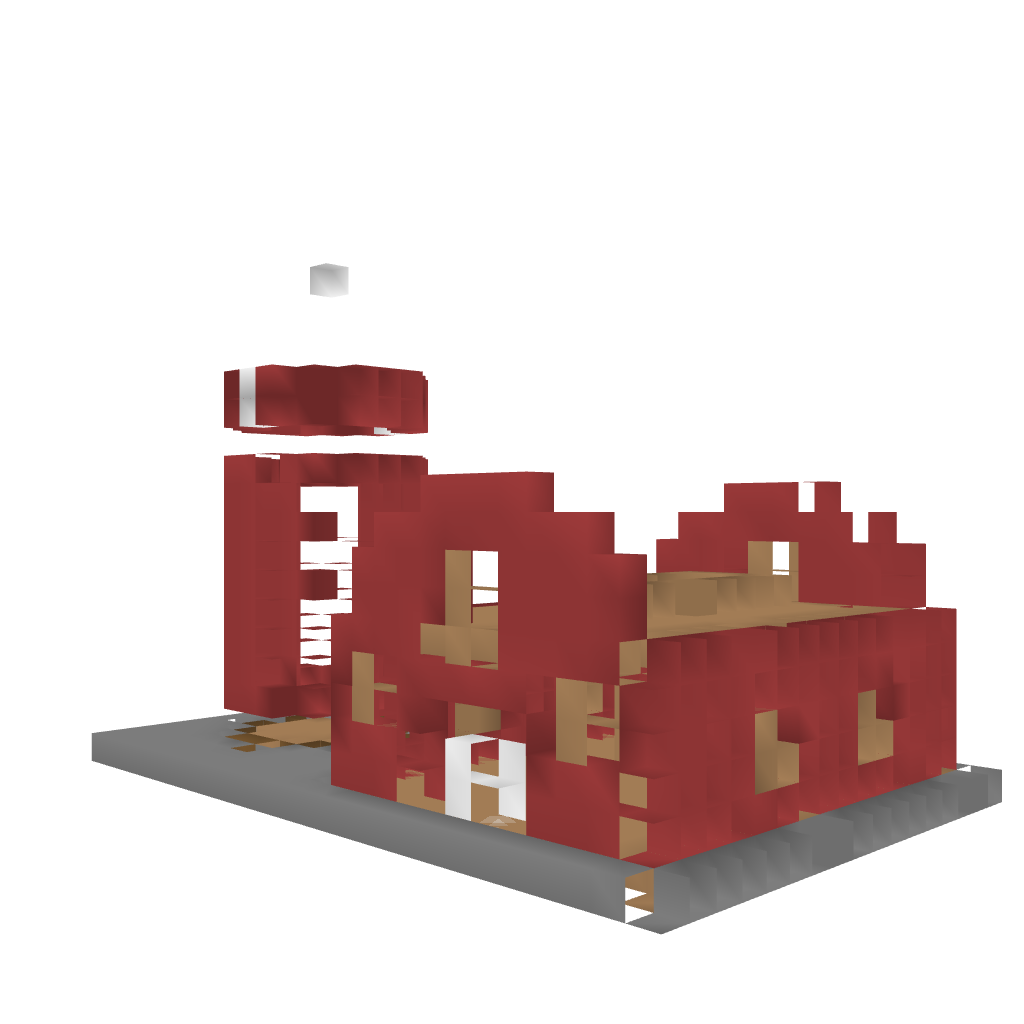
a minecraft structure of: Small Barn 1 bad low quality